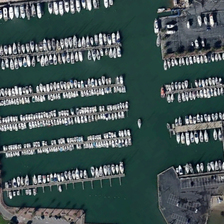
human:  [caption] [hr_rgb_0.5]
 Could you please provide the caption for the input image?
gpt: some houses were built around the pier .

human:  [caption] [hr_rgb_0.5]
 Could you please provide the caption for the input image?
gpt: the pier was filled with large white vessels .

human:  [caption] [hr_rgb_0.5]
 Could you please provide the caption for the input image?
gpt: the dark green thick trees around the pond .

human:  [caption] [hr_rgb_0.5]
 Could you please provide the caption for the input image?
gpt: a green pond is in the hills,surrounded by rocks .

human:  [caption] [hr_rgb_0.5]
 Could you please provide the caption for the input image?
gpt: the pier was filled with large white vessels .